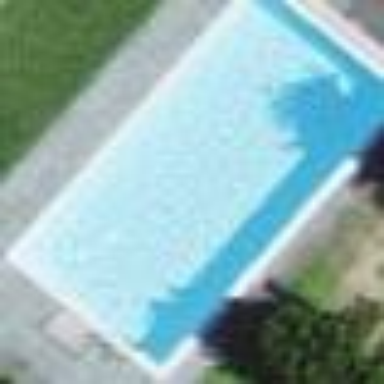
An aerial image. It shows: Swimming pool located in leisure land.